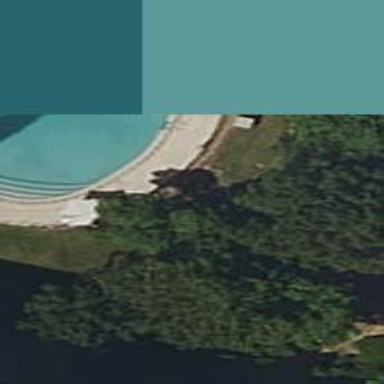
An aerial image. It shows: Swimming pool located in leisure land.